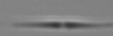
Label: pennate_Pseudo-nitzschia